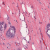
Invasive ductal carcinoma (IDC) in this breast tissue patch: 1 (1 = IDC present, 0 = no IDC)